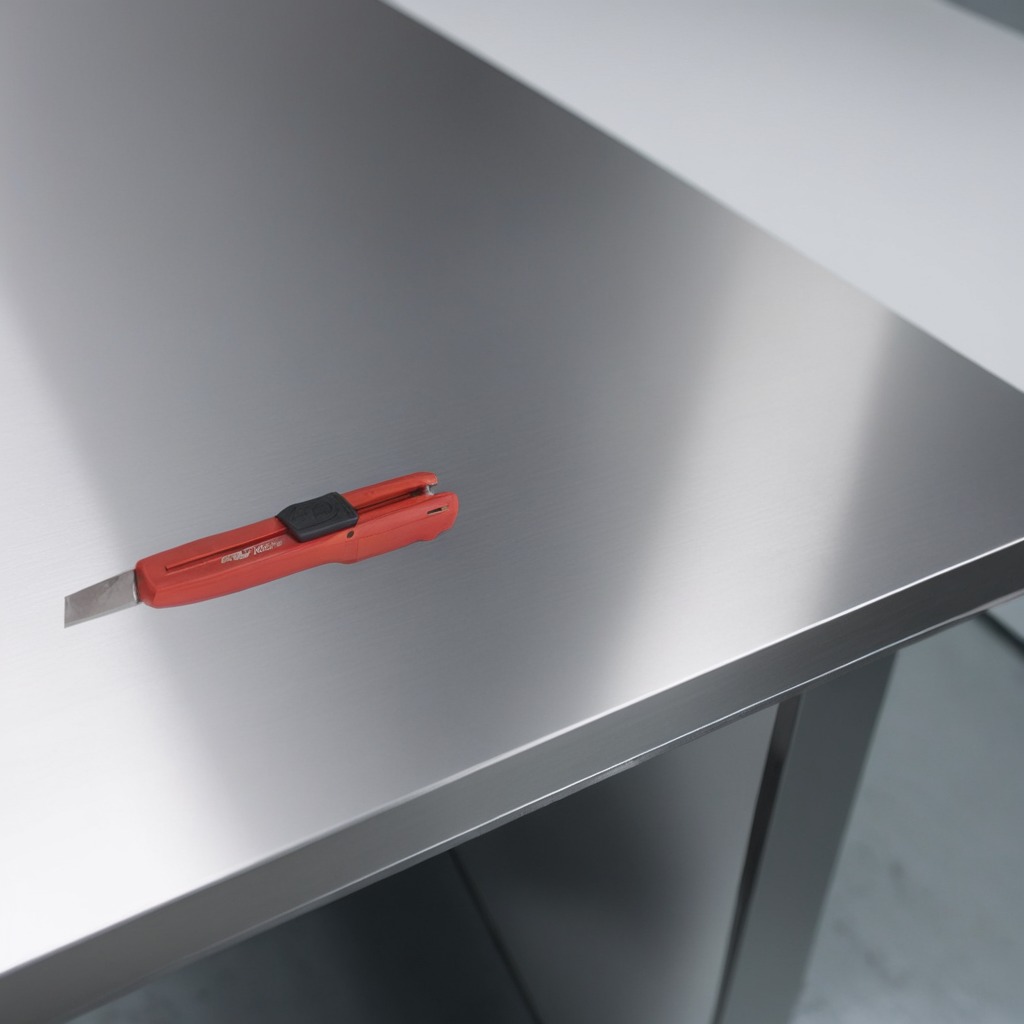
A utility knife lies on the stainless steel table in a high-end prototyping lab.